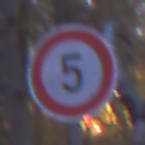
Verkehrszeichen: Geschwindigkeit5
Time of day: Night
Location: Outdoor (Suburban)
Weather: PartlyCloudy
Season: NotSpecified
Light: Artificial